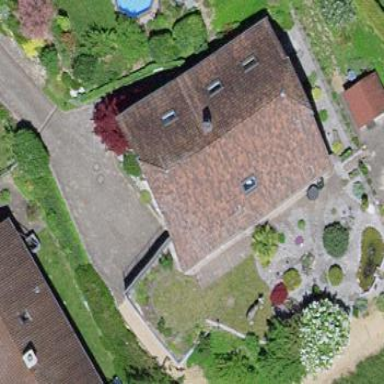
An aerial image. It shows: Building with tile roof.